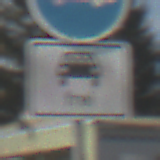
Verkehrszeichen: MehrfachbesetzePersonenkraftwagenFrei
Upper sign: Busssonderstreifen
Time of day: Midday
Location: Outdoor (Suburban)
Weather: PartlyCloudy
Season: NotSpecified
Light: Natural